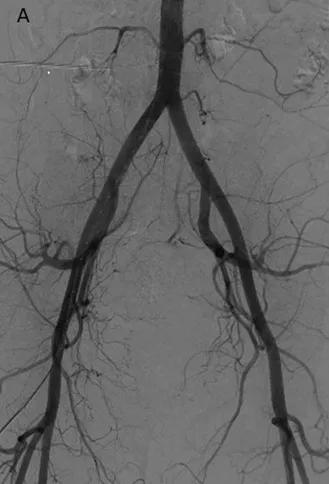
The importance of the bleeding led to an embolization of the vaginal artery with coil fixing. (A) Before embolization.
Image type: radiology (ultrasound)